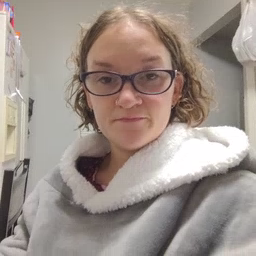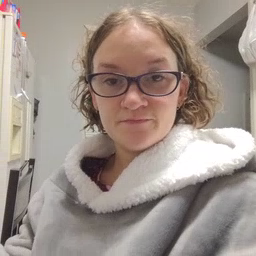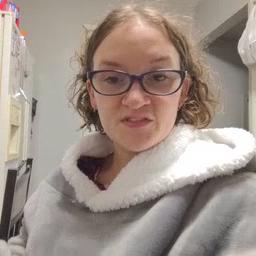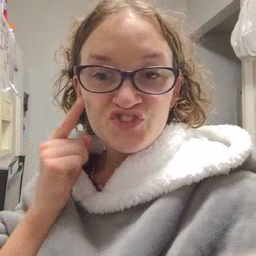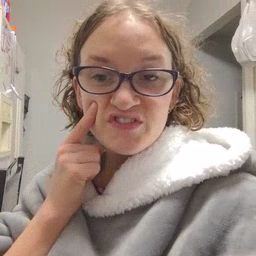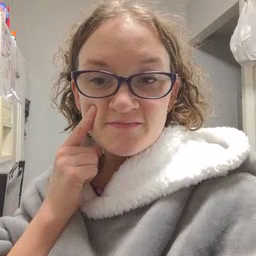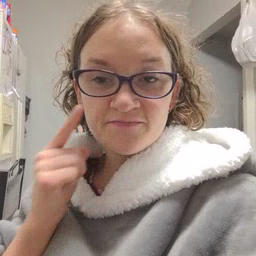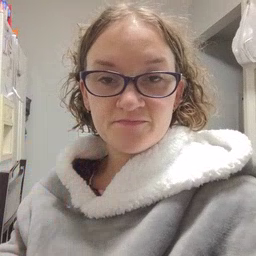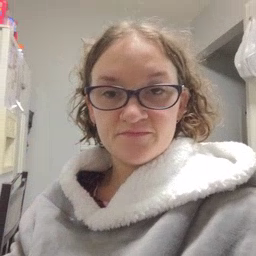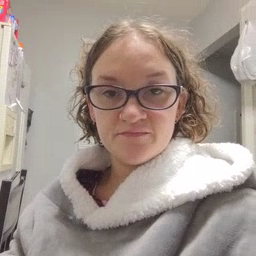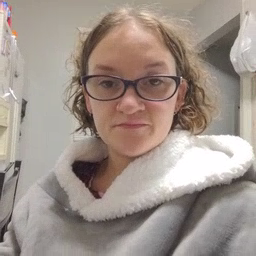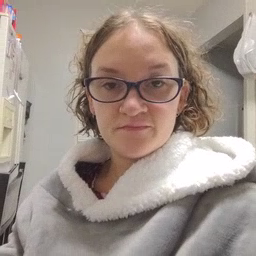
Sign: cheek